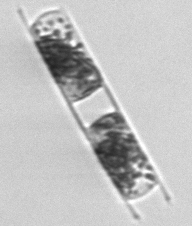
Label: Hemiaulus